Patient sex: M
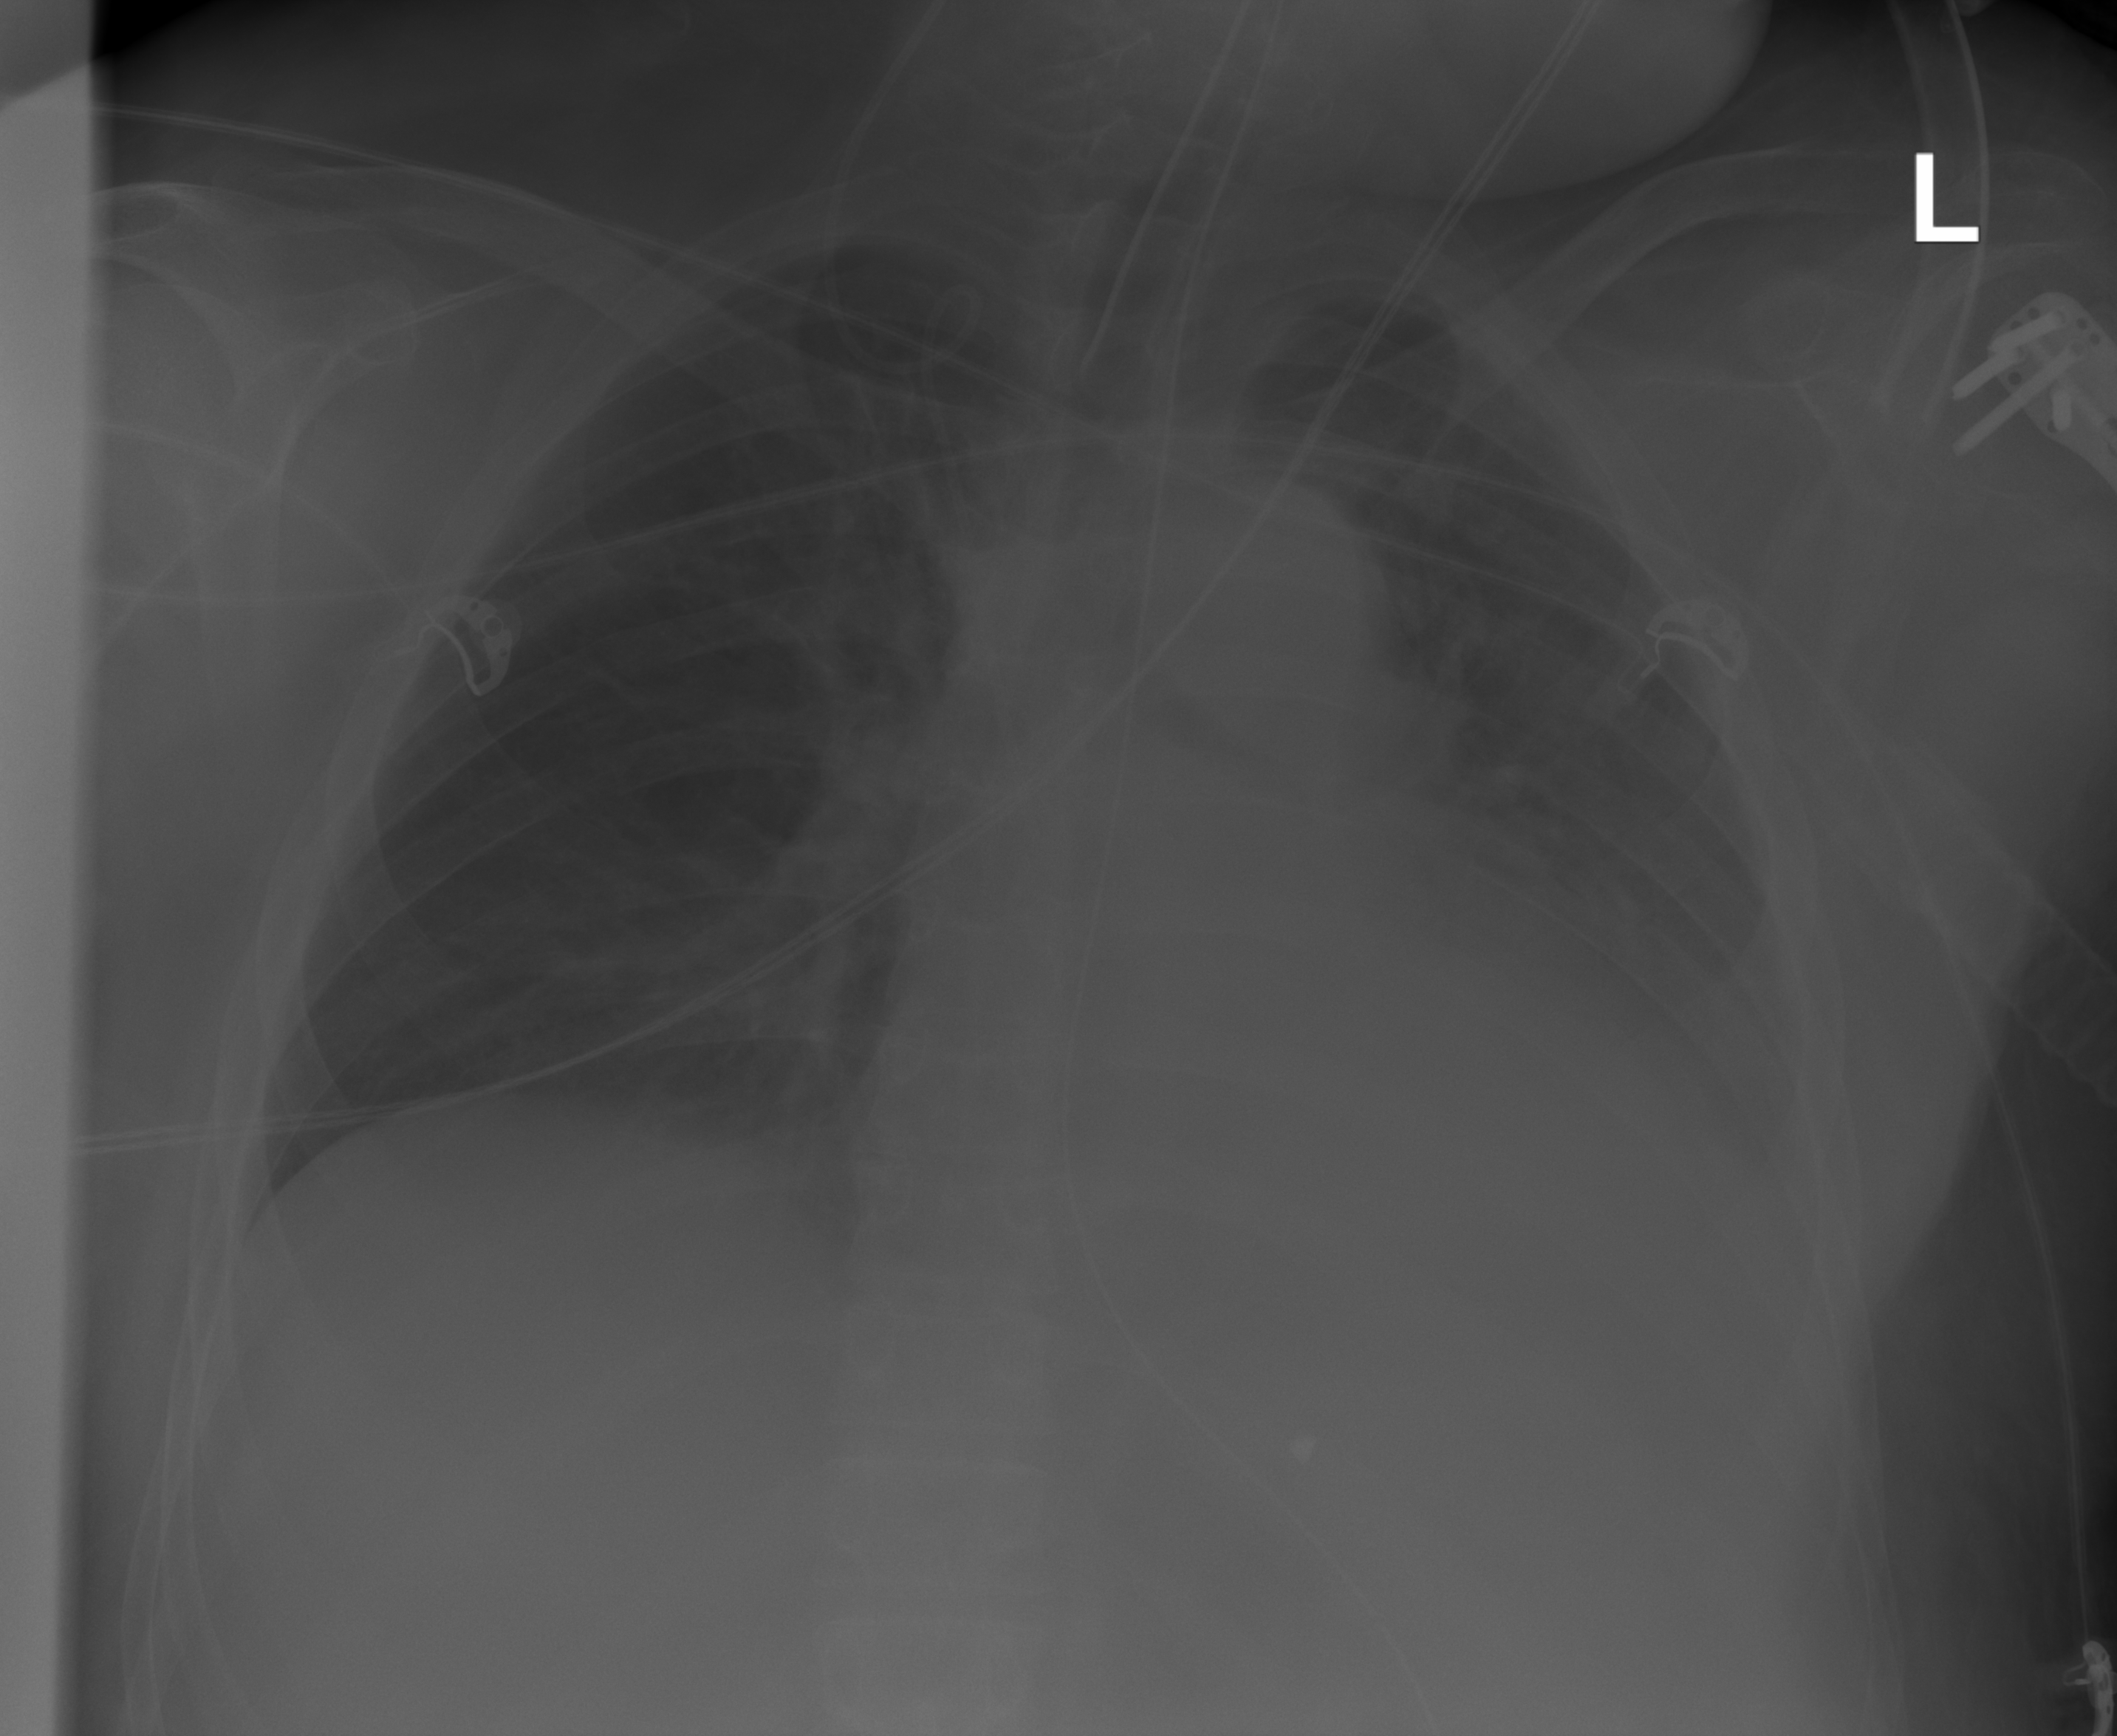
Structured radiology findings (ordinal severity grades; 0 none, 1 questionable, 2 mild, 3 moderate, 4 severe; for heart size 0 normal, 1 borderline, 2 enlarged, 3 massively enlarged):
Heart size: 1
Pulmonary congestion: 2
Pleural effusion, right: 2
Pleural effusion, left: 3
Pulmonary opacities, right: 1
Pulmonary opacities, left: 3
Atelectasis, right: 2
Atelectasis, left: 2